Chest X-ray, AP view. Patient: 49 years old, sex M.
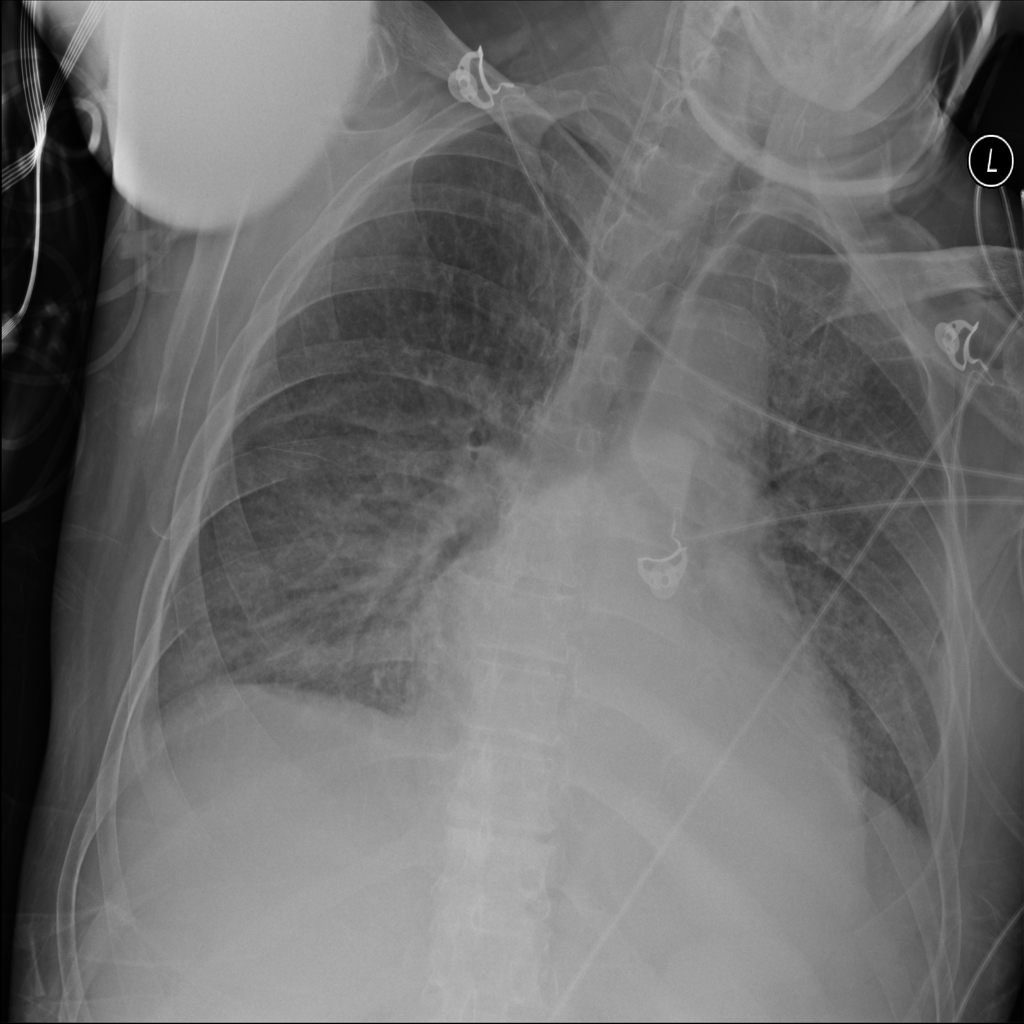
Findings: Edema, Effusion, Infiltration